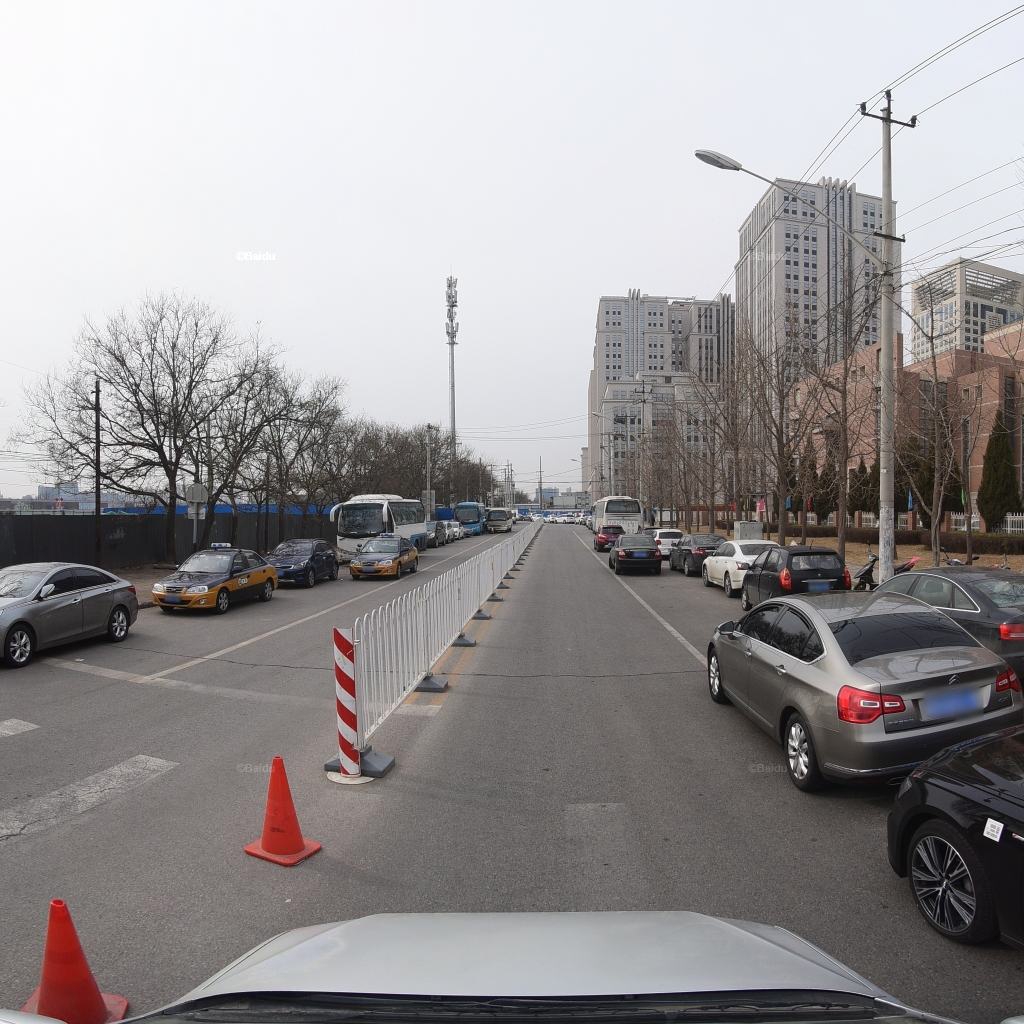
Region: Fengtai
Road damage annotations: transverse crack, transverse crack, longitudinal crack